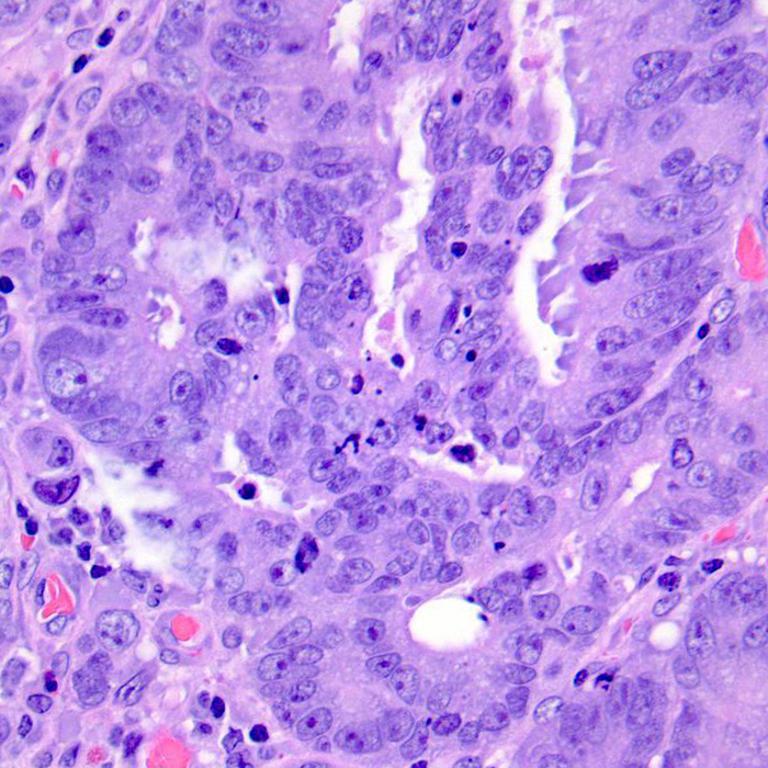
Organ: colon
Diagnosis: adenocarcinomas